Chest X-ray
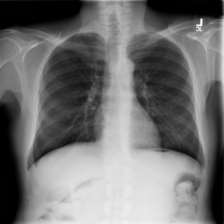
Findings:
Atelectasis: negative
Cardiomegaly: negative
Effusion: negative
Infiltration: negative
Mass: negative
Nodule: negative
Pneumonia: negative
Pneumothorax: negative
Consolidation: negative
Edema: negative
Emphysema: negative
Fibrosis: negative
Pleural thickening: negative
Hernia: negative